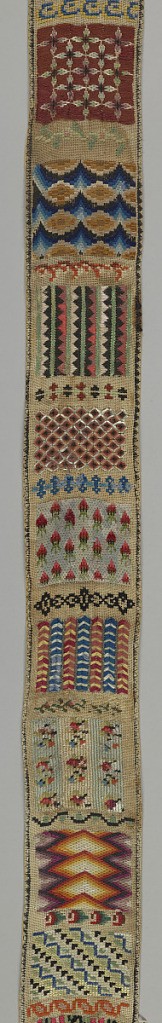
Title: Bell pull
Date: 19th century
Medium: silk, wool, linen, cotton, brass handles Technique: counted stitch embroidery in silk and wool on linen canvas, cotton plain cloth, brass handles
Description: Bell pull made of canvas with embroidery, arranged as cross borders, in floral and geometric designs; brass handles at either end, pierced in design of Chinese type. Embroidery in canvas stitches. Backed with yellow cotton plain cloth.